Question: I would like to display 2 listview items in the same line, like favourite contacts in the default phone app. I do not need a full working solution, but only a guideline what to do.
Illustration:

There is a list of favourite contacts and there are 2 contacts (illustrated only by pictures) in 1 line.
Thanks!
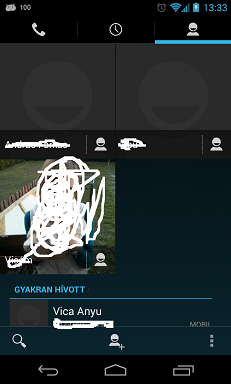
Answer: You can write your own adapter to handle this, or you can use a 'GridView'.
To use the custom 'Adapter' strategy:
1. Create a row layout that has space for two elements.
In xml, for whatever you now consider one 'row', make a horizontal 'LinearLayout' that can hold two of them next to each other. That's your new definition of a row.
1. In your Adapter, fill each row with two elements from your data set instead of the usual 1.
Take care to handle the case where the data set only has one element left.
Your alternative is to use a 'GridView',